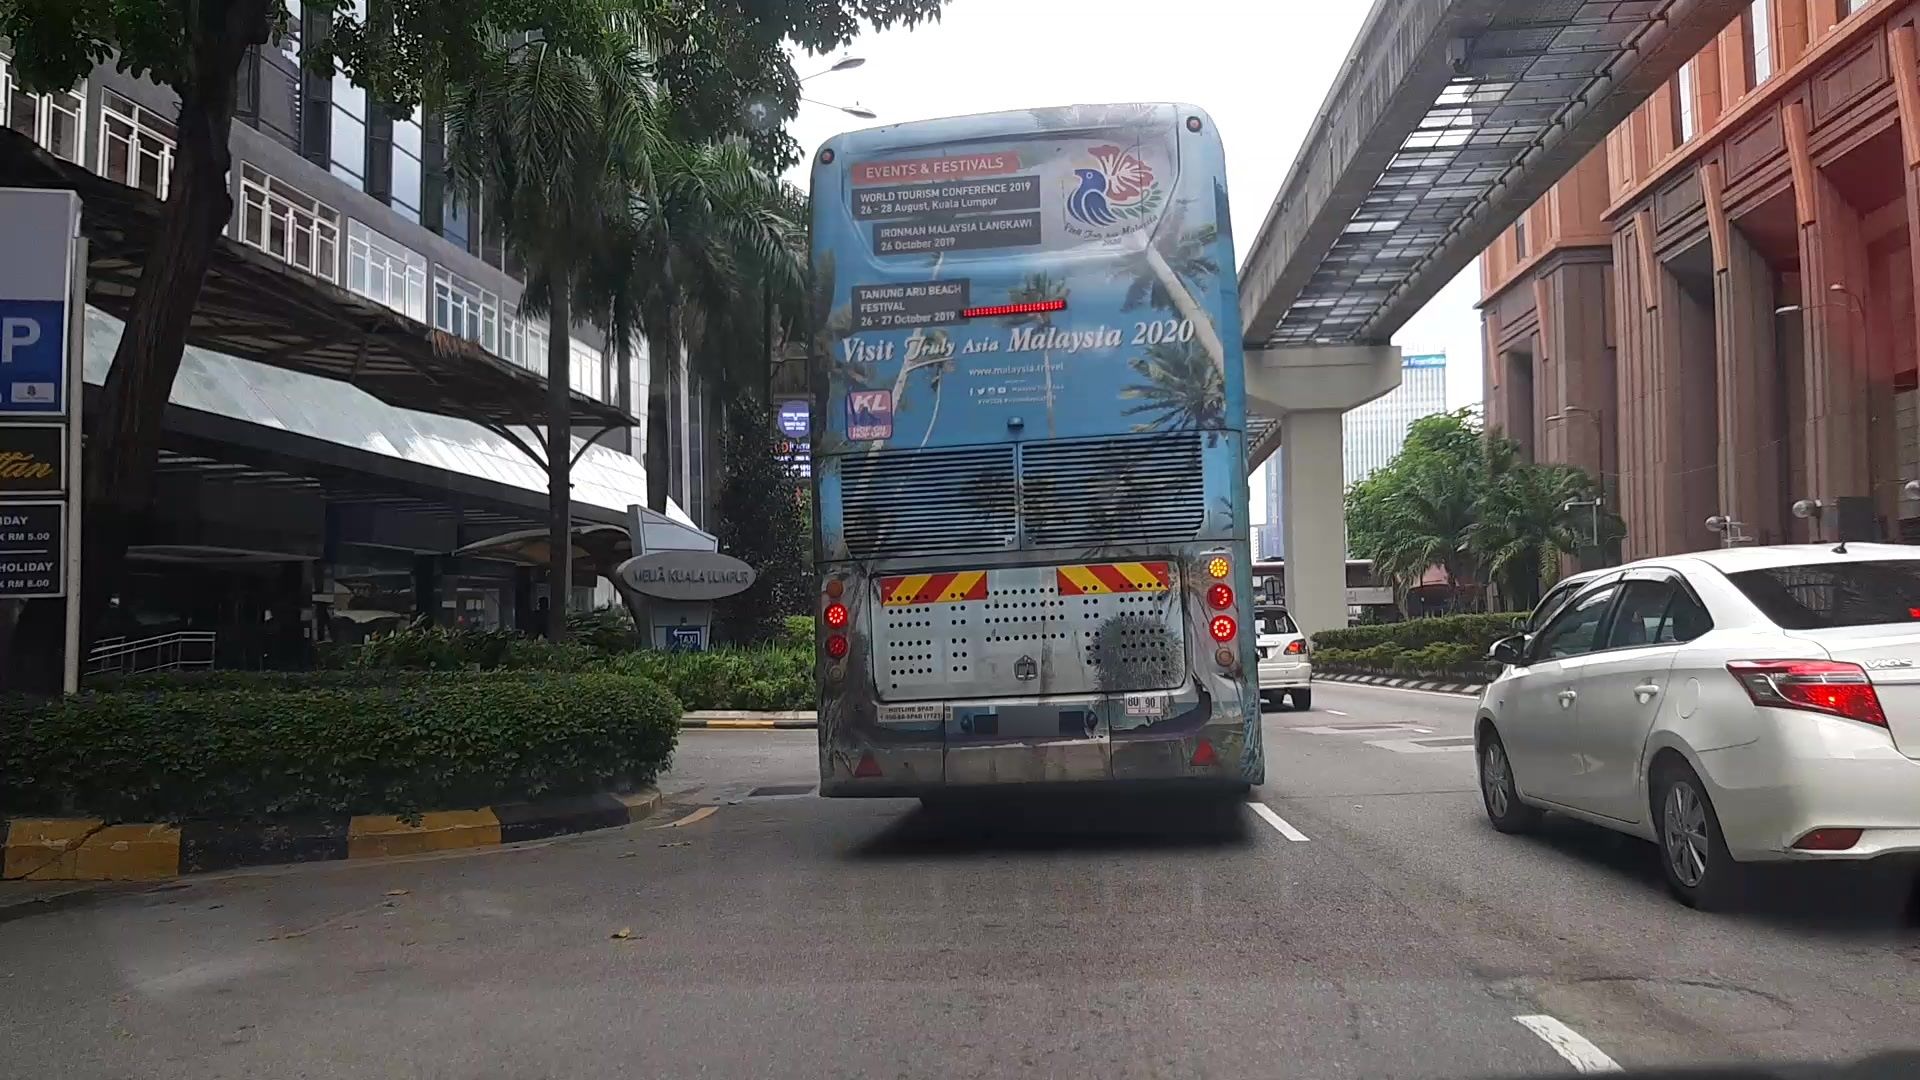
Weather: clear
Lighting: day
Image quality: good
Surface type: walking surface
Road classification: footway, service, steps
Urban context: urban centre
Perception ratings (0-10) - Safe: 4.81, Lively: 6.23, Beautiful: 1.08, Boring: 7.57, Depressing: 6.07, Wealthy: 3.4